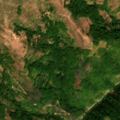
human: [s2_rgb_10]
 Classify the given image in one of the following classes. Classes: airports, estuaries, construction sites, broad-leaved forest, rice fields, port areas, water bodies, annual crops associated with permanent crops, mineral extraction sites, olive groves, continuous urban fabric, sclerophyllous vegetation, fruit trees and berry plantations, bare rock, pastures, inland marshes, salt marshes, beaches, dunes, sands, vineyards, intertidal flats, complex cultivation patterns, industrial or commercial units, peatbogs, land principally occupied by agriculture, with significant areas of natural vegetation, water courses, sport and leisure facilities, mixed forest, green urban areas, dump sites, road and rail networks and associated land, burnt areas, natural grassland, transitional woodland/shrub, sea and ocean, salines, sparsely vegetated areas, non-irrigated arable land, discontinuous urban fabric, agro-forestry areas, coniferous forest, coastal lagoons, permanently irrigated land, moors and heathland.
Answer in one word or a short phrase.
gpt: broad-leaved forest, natural grassland, transitional woodland/shrub